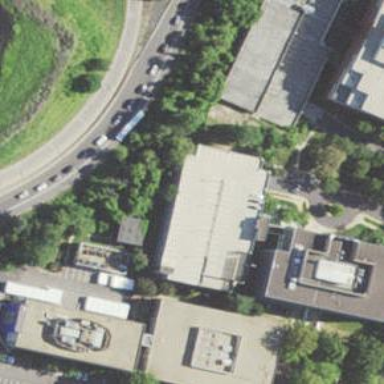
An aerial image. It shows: Multi-storey parking building.